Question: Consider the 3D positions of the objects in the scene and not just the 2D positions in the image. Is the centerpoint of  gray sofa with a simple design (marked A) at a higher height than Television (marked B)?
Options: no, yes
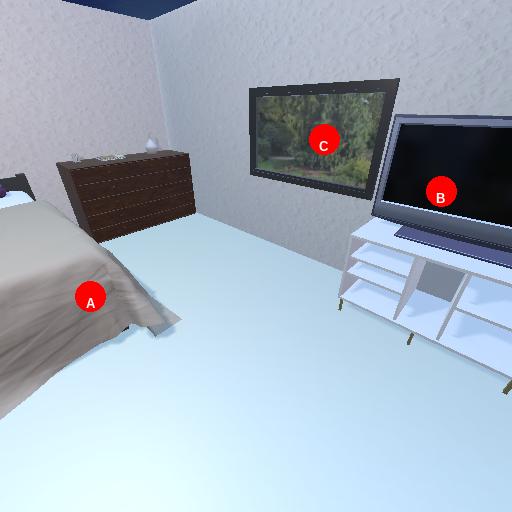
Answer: no